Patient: sex M, age 67
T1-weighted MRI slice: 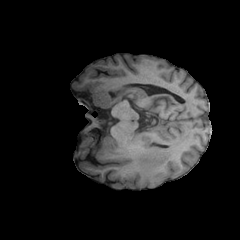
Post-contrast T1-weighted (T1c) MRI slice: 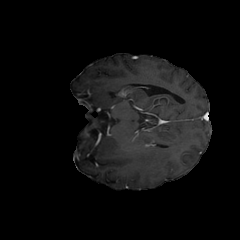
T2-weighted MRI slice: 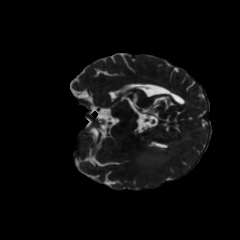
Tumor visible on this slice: no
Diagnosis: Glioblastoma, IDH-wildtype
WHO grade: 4